Question: I need to copy new data from a sheet every week to an already existing sheet having all the past data. The Existing sheet columns(some) are also formulated using Vba. I have written the code which copies the data in to the sheet but the other columns are not filled up(or dragged) automatically.
'''
Sub Transfernewdata()
Dim sht As Worksheet
Set sht = ThisWorkbook.Worksheets("Sheet2")
lastrow = sht.Cells.Find("*", searchorder:=xlByRows, searchdirection:=xlPrevious).Row
Range("D5:D" & lastrow).Copy ThisWorkbook.Worksheets("Sheet1").Range("a65536").End(xlUp).Offset(1, 4)
Range("C5:C" & lastrow).Copy ThisWorkbook.Worksheets("Sheet1").Range("a65536").End(xlUp).Offset(1, 3)
Range("B5:B" & lastrow).Copy ThisWorkbook.Worksheets("Sheet1").Range("a65536").End(xlUp).Offset(1, 2)
Range("A5:A" & lastrow).Copy ThisWorkbook.Worksheets("Sheet1").Range("a65536").End(xlUp).Offset(1, 1)
ThisWorkbook.Worksheets("Sheet1").Range("a65536").End(xlUp).Offset(1, 0) = Date
Application.CutCopyMode = False
End Sub
'''
I just transfer 4 columns and rest are to be filled up automatically. I try to put the date(last line of code) but even that doesn't fill up more than once. Any help is appreciated, also I don't understand that every module I run does not affect the new data added.

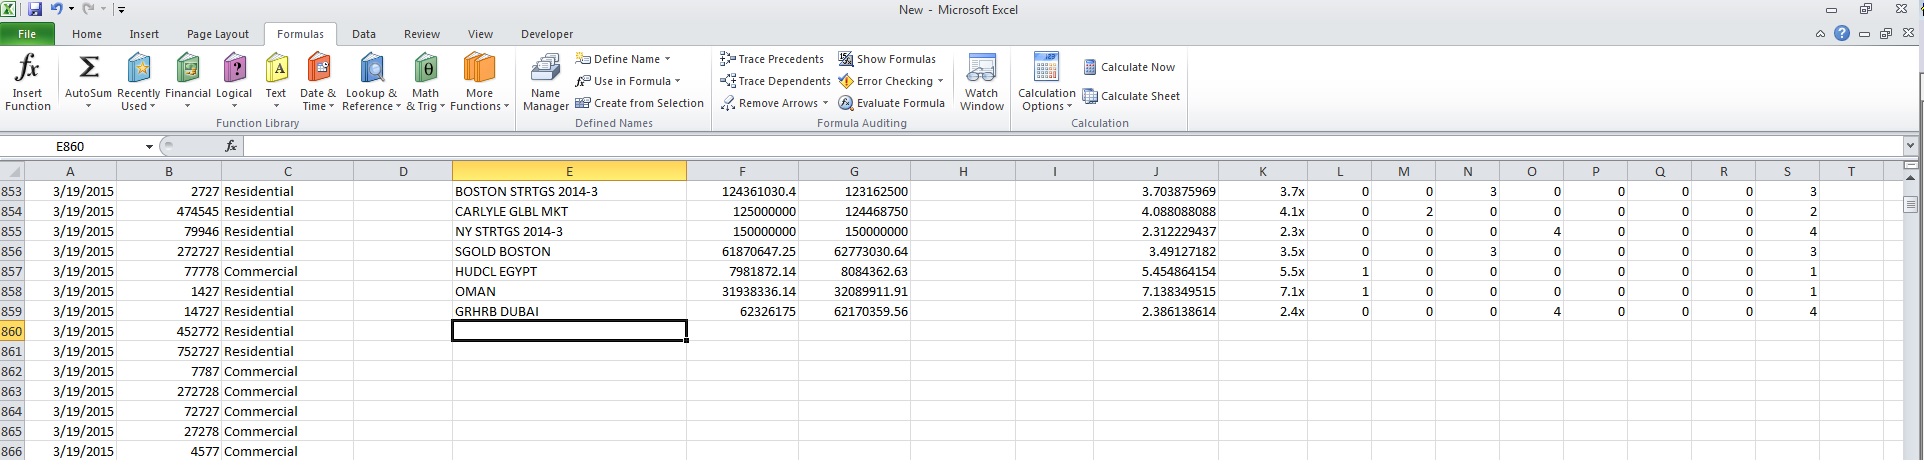
Answer: '''
ThisWorkbook.Worksheets("Sheet1").Range("a65536").End(xlUp).Offset(1, 0) = Date
'''
to this:'''
ThisWorkbook.Worksheets("Sheet1").Range("A" & lastrow & ":a65536") = Date
'''
Based on the additional information you provided in the comments, below, I would suggest making your data into a table. The formulas should automatically copy themselves every time you insert a row into the table.
If you move your cursor to the top left corner of your data set then press - it will automatically tabelize all the contiguous data you already have there. (You'll have to tick or untick the 'My data has headers' question, as appropriate.)